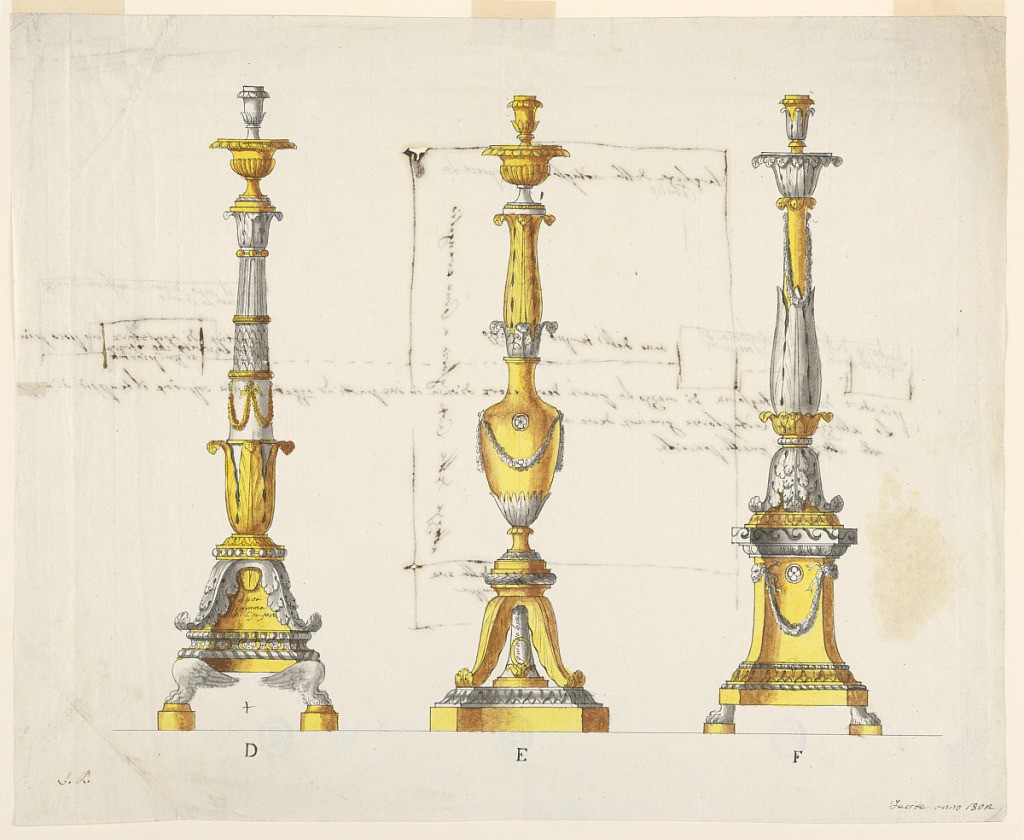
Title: Three Designs for Candlesticks
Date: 1802
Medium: Pen and ink, brush and yellow, red, gray watercolor, graphite on paper
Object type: Drawing
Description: Horizontal rectangle. Three designs for candlesticks. At left: the feet of the candlestick consist of rumps of birds. Within the base is the inscription: qui ci va / lo stemma / di chi li fa fare; the shaft consists of four parts. In the lowest one the column rises from a calyx. In the second are festoons. The third is scalloped; the fourth fluted. Upon the capital stands a bowl, from which the socket rises. Center: the pedestal of the candlestick consists of lateral leaf scrolls and a central support at which is written: qui ci va lo stemma; the lower part of the shaft is a vase, above which two calyces rise. The upper one supports similar motifs to the left one. At right, the base is decorated with festoons supported by masks. The shaft is a foliated column. That at left is marked with a cross in ink. Each of the candlesticks are numbered with the letters D, E, F from left to right.